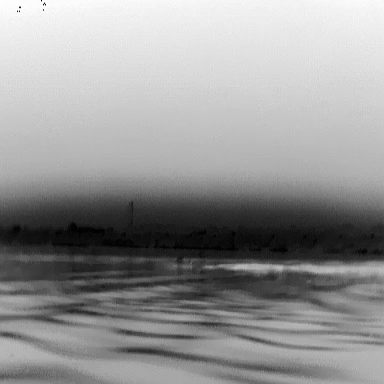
There is a canoe in the infrared image.